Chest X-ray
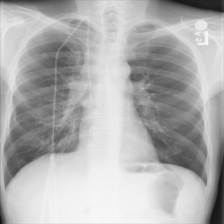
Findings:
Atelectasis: negative
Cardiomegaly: negative
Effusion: negative
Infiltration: negative
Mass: negative
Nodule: negative
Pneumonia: negative
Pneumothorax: negative
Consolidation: negative
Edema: negative
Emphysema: negative
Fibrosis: negative
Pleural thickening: negative
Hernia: negative